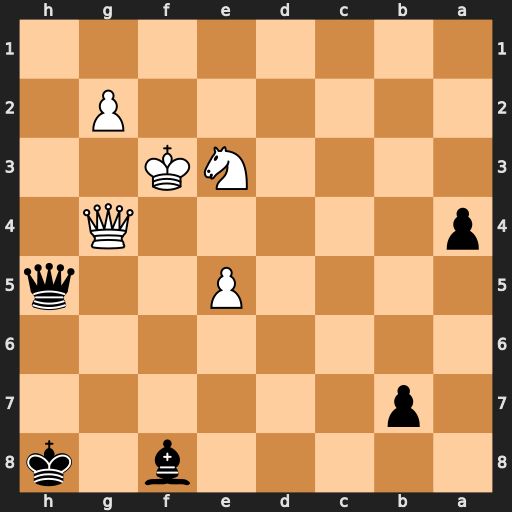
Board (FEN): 5b1k/1p6/8/4P2q/p5Q1/4NK2/6P1/8
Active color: b
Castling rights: -
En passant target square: -
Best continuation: Qxg4+ Kxg4 b5 Kf3 b4 Nc4 b3